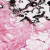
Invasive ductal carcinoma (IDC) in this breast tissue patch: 0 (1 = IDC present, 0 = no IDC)